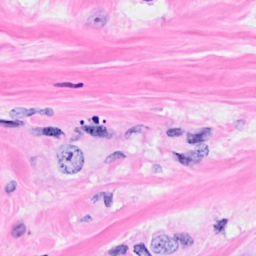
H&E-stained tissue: Breast